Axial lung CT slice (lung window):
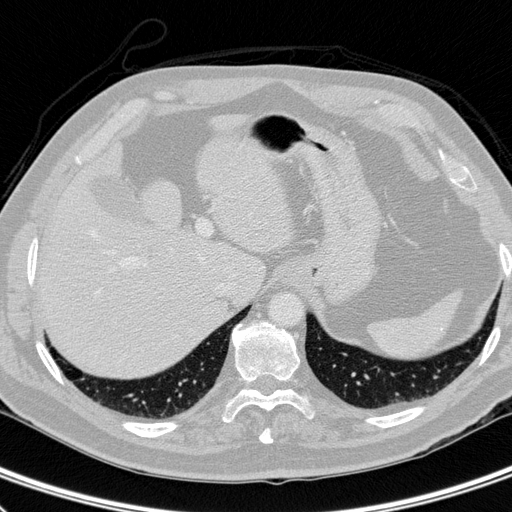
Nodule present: no